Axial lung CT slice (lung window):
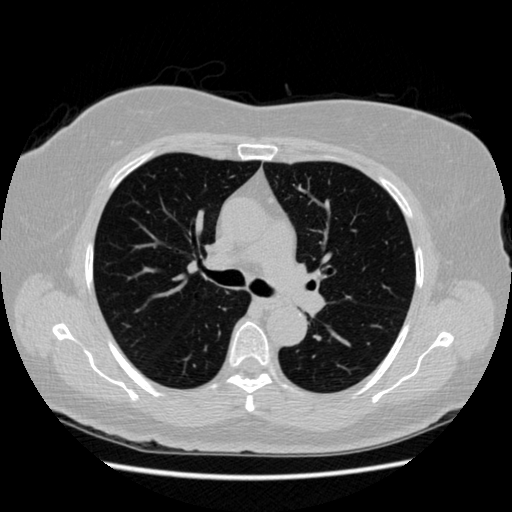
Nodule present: no